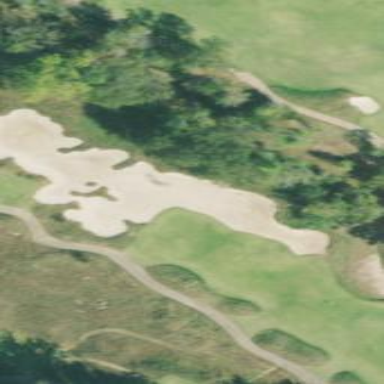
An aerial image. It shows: Golf bunker filled with sandy terrain.